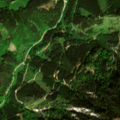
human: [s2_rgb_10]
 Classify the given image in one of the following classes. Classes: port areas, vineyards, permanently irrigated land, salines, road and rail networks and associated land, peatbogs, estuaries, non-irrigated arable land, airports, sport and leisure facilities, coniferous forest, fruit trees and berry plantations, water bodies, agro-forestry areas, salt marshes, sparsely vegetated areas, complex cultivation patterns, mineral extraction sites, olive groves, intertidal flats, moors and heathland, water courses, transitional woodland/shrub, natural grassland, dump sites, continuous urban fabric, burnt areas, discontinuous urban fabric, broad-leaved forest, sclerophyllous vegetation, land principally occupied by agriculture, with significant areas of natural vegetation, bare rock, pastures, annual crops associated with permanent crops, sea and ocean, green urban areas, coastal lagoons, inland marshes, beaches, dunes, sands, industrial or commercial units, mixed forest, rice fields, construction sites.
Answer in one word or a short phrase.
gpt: pastures, coniferous forest, mixed forest, sparsely vegetated areas